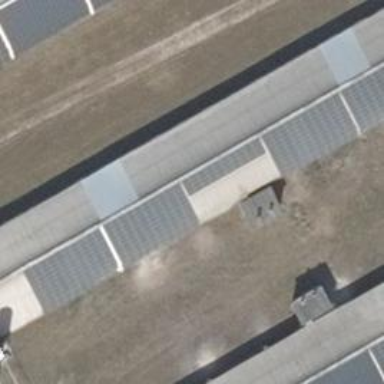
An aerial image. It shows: Gabled grey roof on farm auxiliary building. The roof is oriented along the length of the structure.